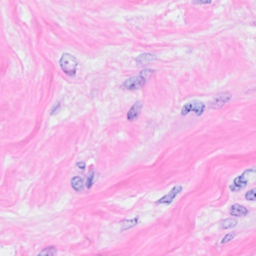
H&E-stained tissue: Breast